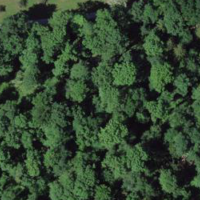
EUNIS habitat code: 41
Species observed at this site:
Hedera helix
Ilex aquifolium
Impatiens parviflora